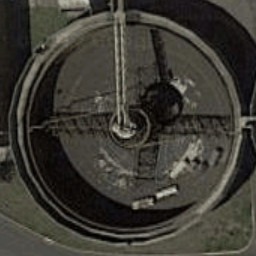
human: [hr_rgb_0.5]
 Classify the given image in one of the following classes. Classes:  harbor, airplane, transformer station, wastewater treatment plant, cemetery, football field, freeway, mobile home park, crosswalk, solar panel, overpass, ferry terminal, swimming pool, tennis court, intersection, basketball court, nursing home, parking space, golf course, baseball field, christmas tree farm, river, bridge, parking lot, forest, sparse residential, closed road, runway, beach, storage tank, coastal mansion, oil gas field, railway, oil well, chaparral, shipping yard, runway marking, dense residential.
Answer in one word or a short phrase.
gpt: wastewater treatment plant